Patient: sex F, age 61
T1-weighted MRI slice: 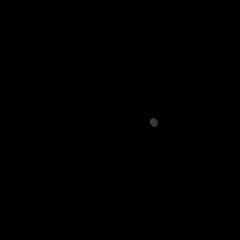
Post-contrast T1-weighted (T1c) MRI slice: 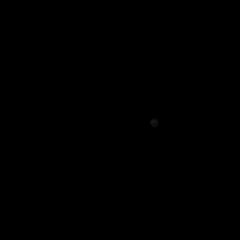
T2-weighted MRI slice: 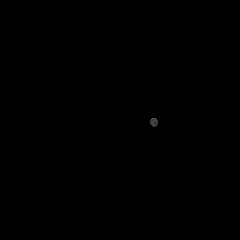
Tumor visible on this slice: no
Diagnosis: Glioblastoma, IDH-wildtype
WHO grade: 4